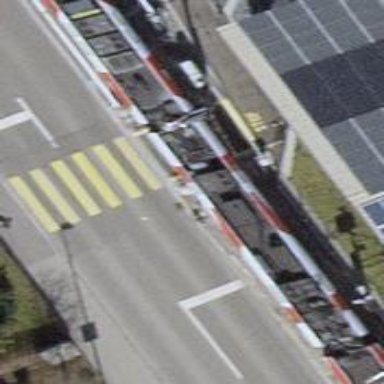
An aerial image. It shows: Railway crossing.